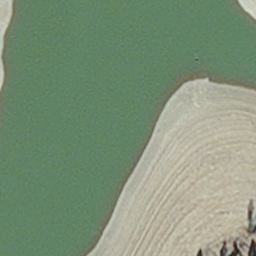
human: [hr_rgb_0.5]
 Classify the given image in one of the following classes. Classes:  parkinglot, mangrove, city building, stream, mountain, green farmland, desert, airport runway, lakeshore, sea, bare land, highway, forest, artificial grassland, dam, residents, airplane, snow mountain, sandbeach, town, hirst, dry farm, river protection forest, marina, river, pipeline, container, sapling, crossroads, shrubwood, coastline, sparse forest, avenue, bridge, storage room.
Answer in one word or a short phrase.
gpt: hirst